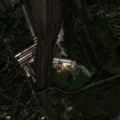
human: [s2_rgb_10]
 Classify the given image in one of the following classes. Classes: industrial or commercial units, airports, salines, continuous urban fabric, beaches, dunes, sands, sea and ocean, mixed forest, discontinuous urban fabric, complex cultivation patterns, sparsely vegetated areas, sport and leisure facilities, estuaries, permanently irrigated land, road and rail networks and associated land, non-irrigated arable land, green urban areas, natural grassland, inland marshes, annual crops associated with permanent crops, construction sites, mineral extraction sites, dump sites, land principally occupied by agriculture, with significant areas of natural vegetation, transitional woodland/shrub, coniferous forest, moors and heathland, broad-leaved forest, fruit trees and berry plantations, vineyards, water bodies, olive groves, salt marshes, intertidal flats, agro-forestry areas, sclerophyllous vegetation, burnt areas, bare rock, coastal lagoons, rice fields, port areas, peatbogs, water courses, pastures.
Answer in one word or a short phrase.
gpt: discontinuous urban fabric, industrial or commercial units, road and rail networks and associated land, dump sites, moors and heathland